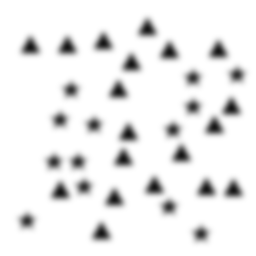
Squares: 0
Triangles: 19
Stars: 13
Total shapes: 32